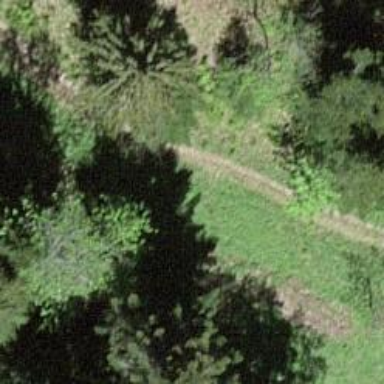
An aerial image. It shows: Path.